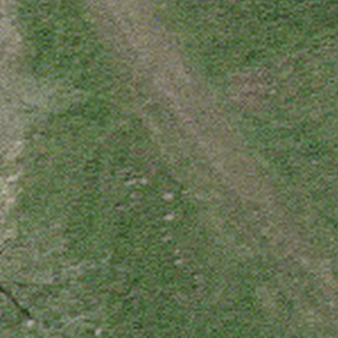
Label: other